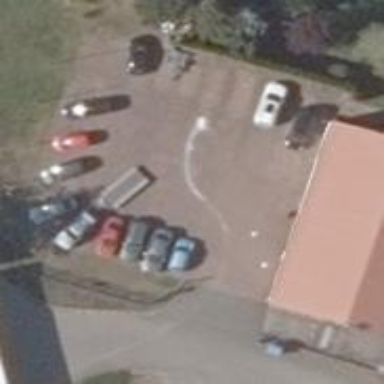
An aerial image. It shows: Parking area with surface.